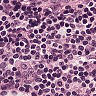
Metastatic tissue present: no